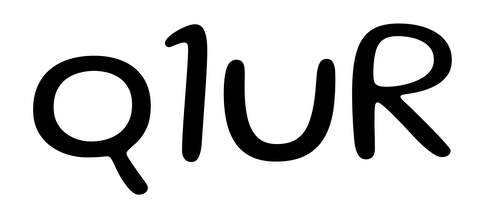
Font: Gluten_Light